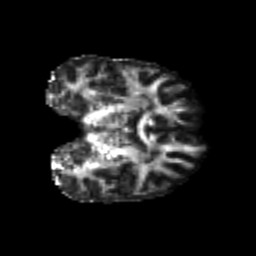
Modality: FA
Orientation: coronal
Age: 26
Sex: female
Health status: healthy
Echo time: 0.074 s